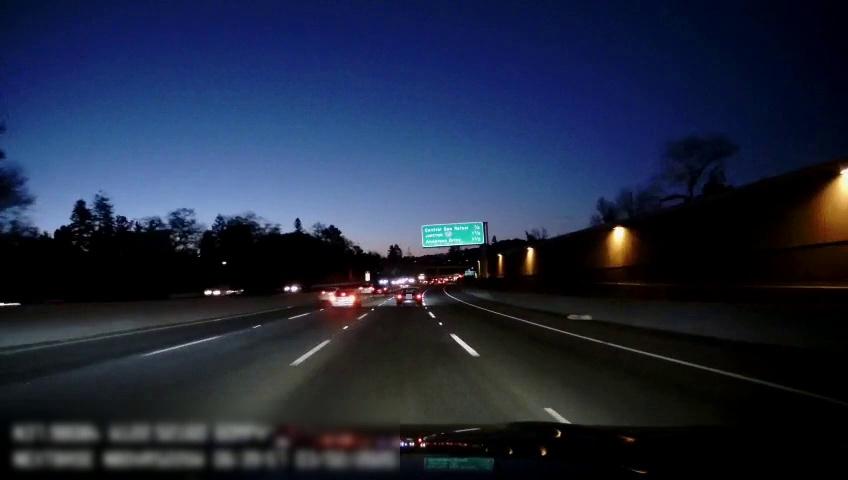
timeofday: Night
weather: Other
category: Drivable Space
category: Vehicles | Car
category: Vehicles | SUV
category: Vehicles | SUV
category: Vehicles | Car
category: Vehicles | Car
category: Vehicles | Car
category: Vehicles | Truck
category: Vehicles | SUV
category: Lanes | Alternate Lane
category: Lanes | Alternate Lane
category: Lanes | Current Lane
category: Lanes | Current Lane
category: Lanes | Alternate Lane
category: Traffic | Signs
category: Traffic | Signs